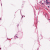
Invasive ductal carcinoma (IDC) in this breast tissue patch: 0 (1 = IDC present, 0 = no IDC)